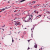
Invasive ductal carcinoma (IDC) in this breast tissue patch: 0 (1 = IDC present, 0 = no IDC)